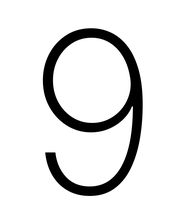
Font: Inter_ExtraLight